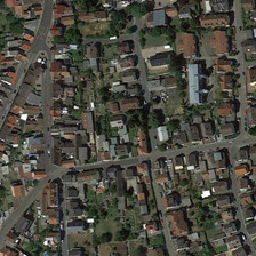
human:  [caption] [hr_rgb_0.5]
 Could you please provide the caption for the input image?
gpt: Houses with red and gray roofs are compact and arranged along the street.

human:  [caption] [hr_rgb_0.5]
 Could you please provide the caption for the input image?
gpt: Houses with red or grey roofs are arranged very closely along the street.

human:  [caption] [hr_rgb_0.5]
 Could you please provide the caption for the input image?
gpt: houses with red or grey roofs are compact along the streets.

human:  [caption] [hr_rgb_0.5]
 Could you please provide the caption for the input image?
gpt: this residential area is seperated as several blocks by curved roads .

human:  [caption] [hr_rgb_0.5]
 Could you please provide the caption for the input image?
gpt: House with red roof